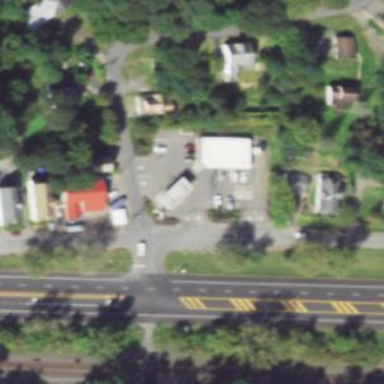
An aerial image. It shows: Convenience shop.